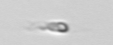
Label: flagellate_morphotype3